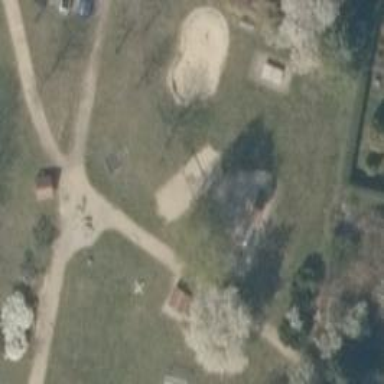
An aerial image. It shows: Playground structure is present.